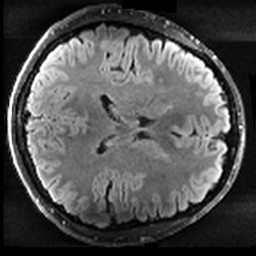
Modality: T2w
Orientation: axial
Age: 25
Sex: male
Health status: healthy
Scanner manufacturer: ge
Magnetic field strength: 3 T
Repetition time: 12 s
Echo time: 0.09318 s